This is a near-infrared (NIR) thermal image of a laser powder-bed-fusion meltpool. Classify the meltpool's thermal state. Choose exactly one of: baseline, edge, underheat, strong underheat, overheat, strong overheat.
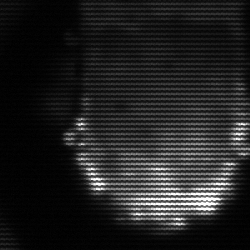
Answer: baseline